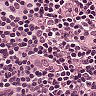
Metastatic tissue present: no